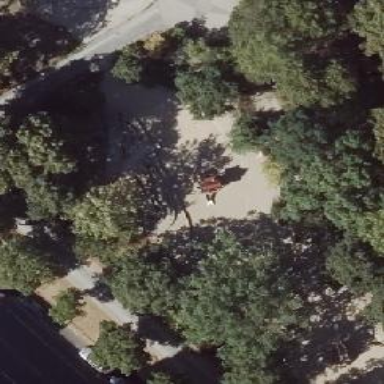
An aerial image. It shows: Sandpit at the playground.